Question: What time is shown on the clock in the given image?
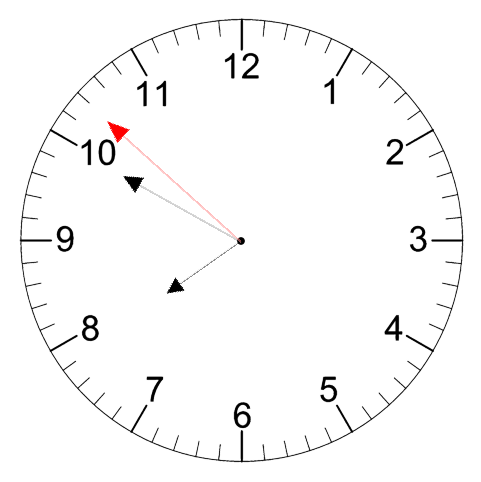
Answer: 07:49:52